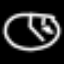
Label: clock